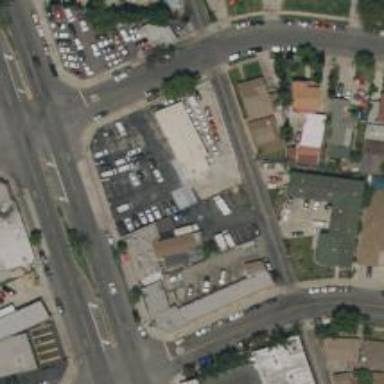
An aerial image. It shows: Alley classified as service road.